Aerial crown-view tile of a tropical tree (Barro Colorado Island, Panama), acquired 20250818:
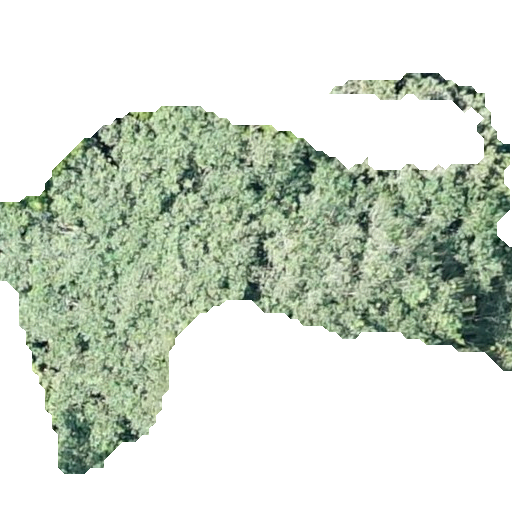
Species: Apeiba membranacea
GBIF accepted scientific name: Apeiba membranacea
Crown area: 167.57 m²